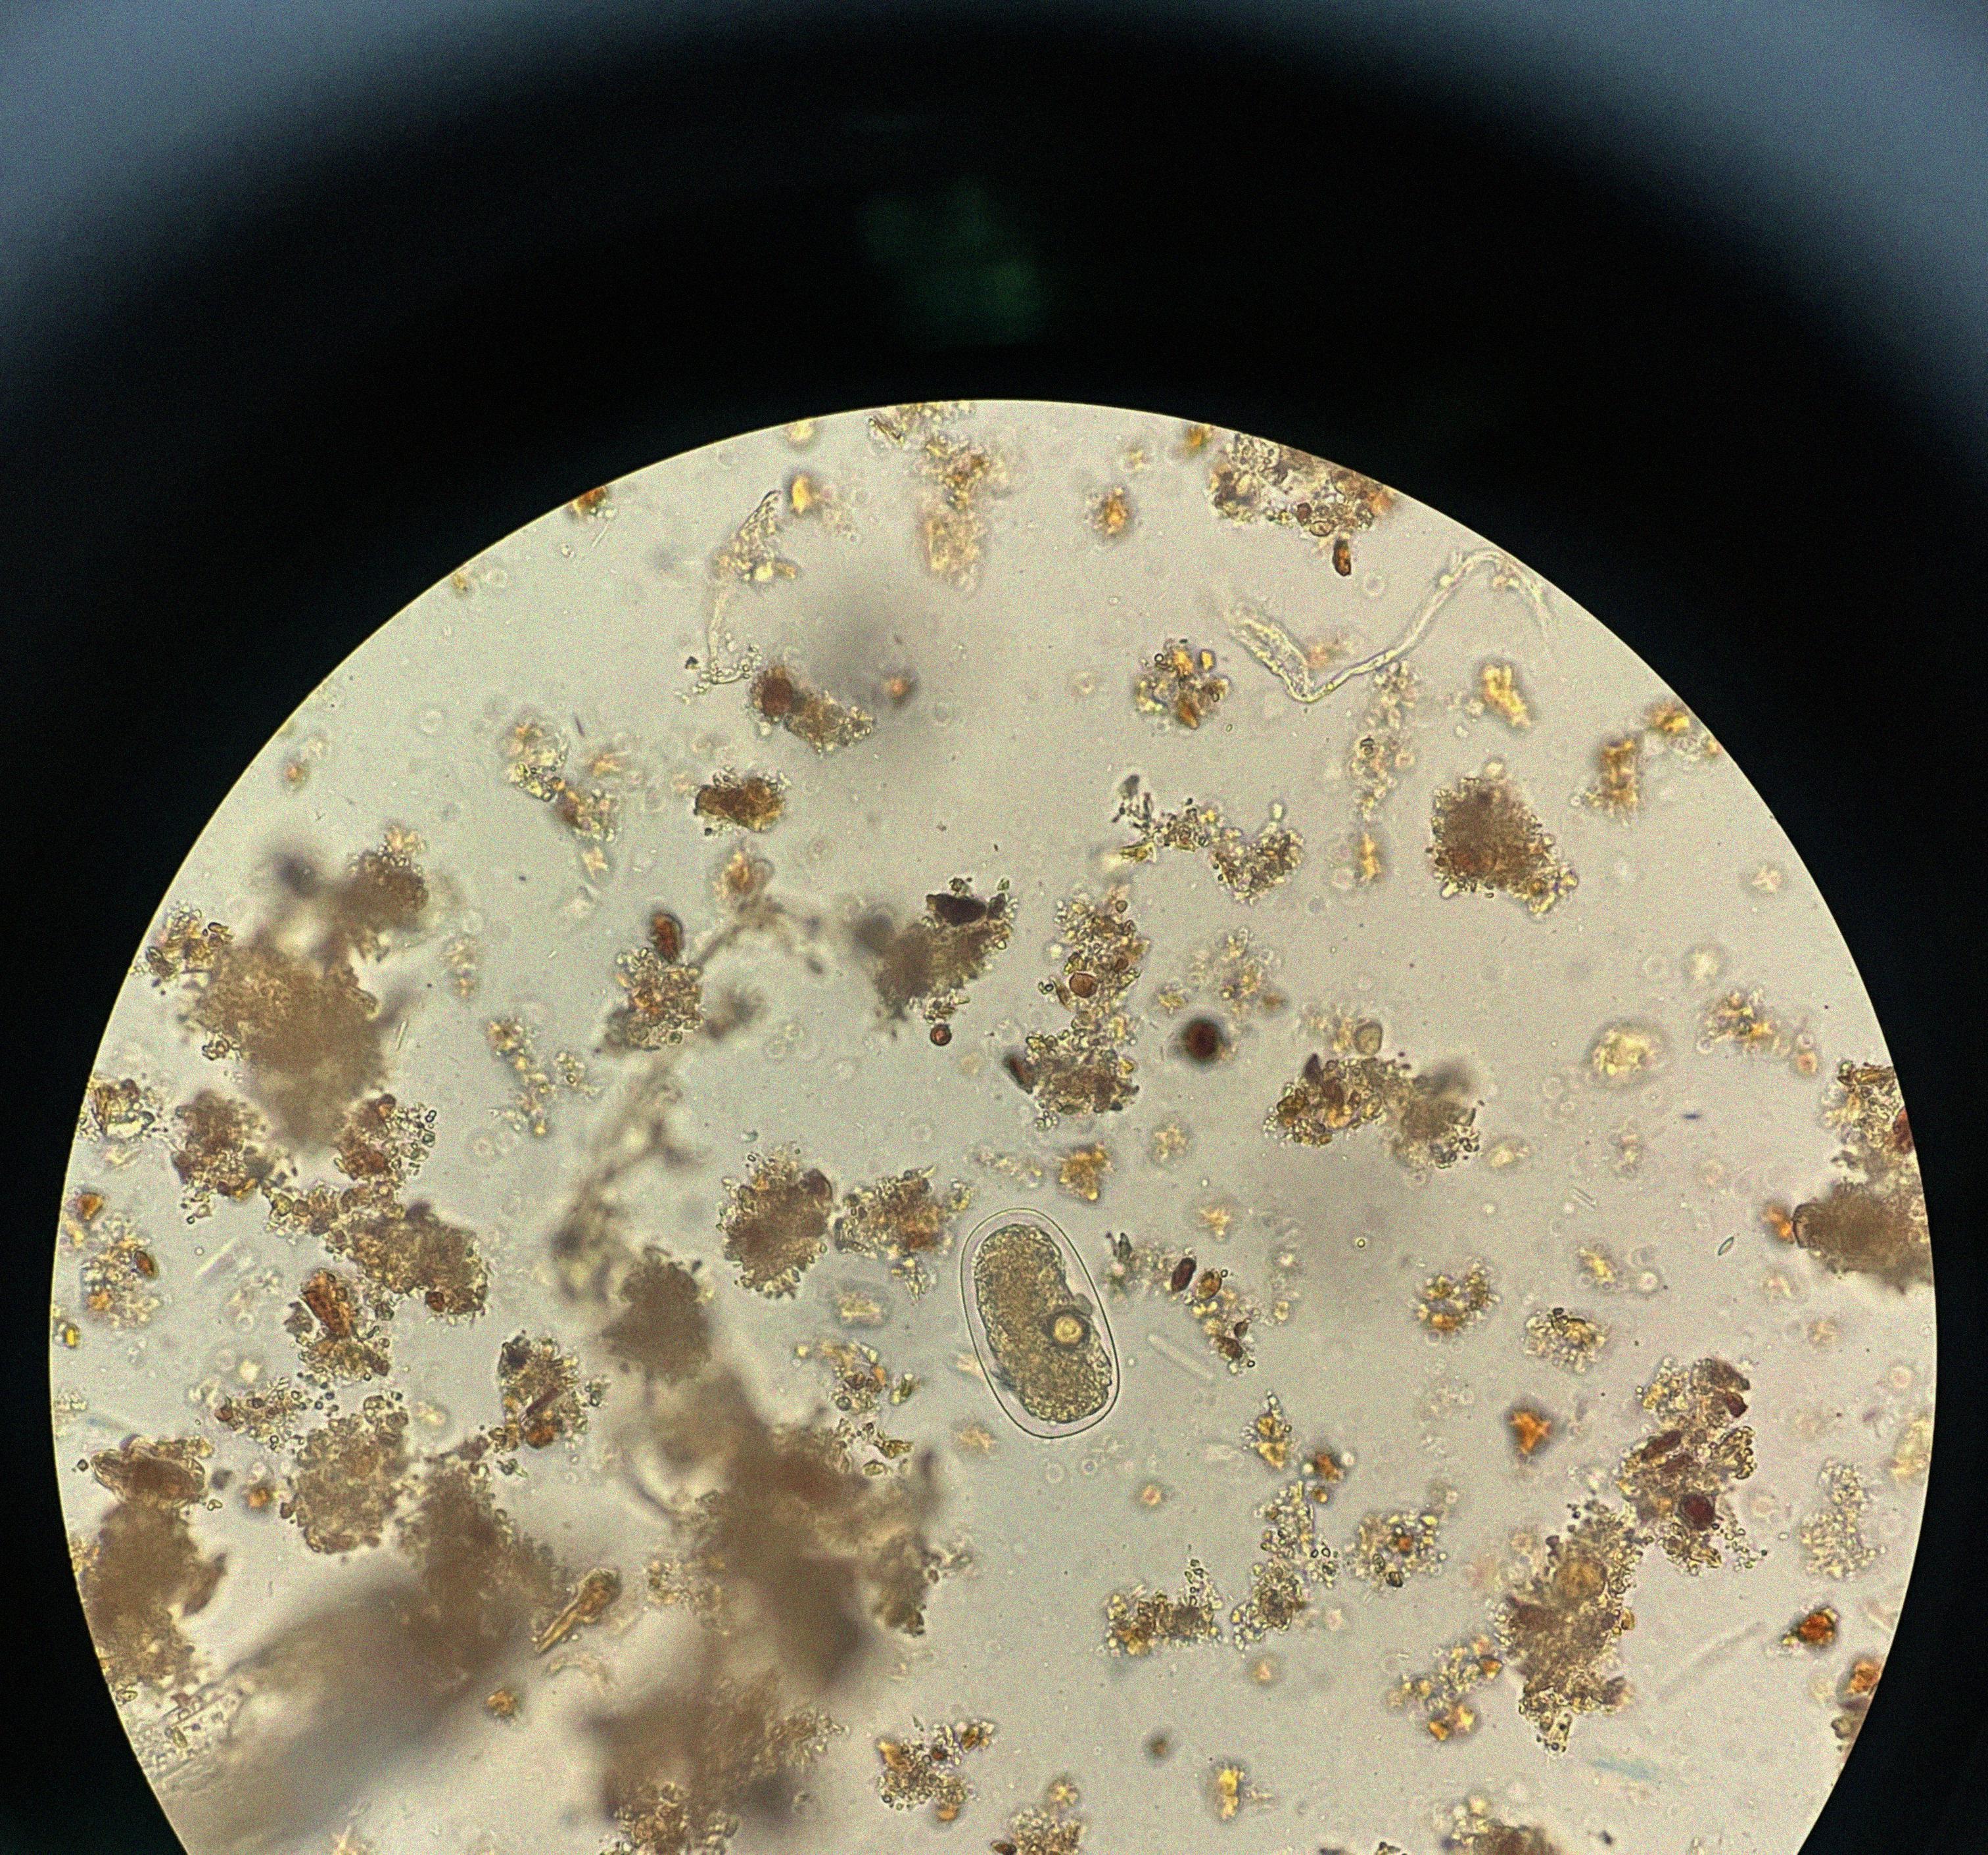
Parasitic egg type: Hookworm egg